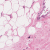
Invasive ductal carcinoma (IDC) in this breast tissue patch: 0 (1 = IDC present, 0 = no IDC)